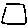
Label: square